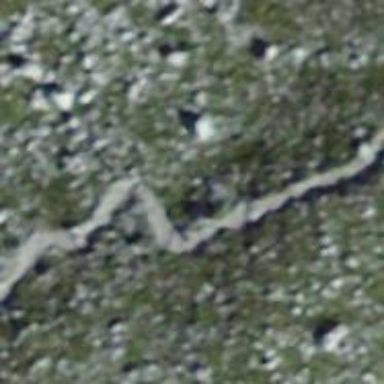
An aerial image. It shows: Unpaved path.